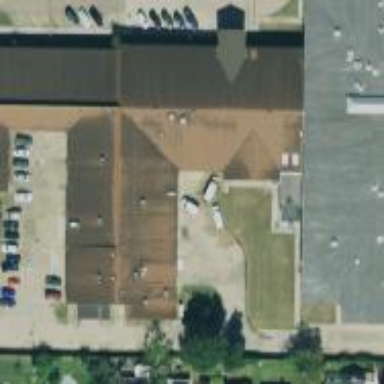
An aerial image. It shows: School building.